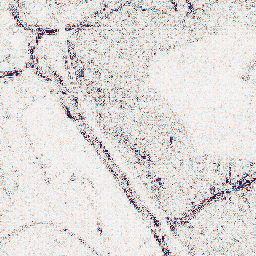
Category: wavelet
Decomposition family: wavelet_reverse_biorthogonal
Decomposition parameters: wavelet: rbio3.5
level: 1
Upsampling method: area
Upsampling parameters: scale: 4
Upsampling scale: 4